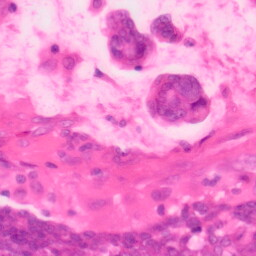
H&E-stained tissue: Colon